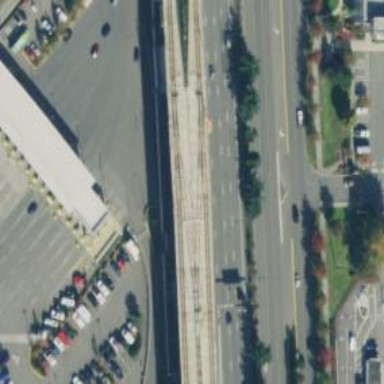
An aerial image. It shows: Light rail bridge with electrified contact line. It serves as siding for the railway.